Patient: sex M, age 62
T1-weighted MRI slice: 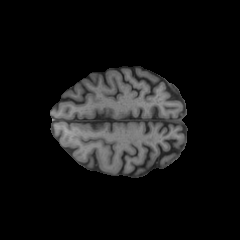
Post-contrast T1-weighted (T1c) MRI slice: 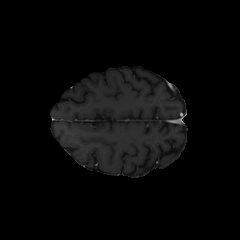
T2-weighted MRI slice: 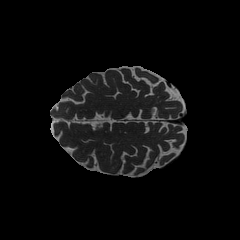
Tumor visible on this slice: no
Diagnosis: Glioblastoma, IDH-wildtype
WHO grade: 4